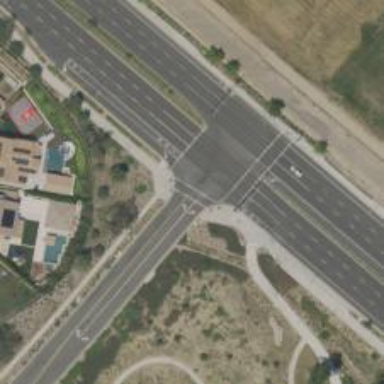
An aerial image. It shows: Crossing on asphalt cycleway.